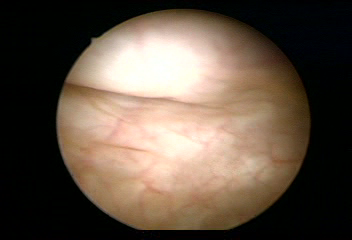
Modality: WLC
Class: Normal mucosa
Bladder cancer association: No